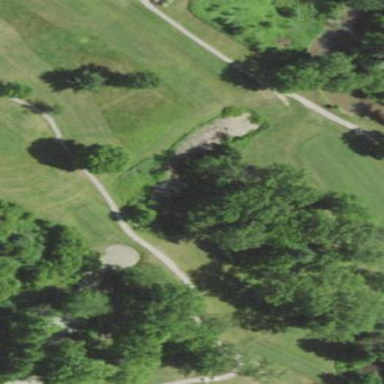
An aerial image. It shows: Scenic view of water hazard on golf course. The natural water feature adds beauty to the landscape.